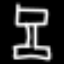
Label: hourglass